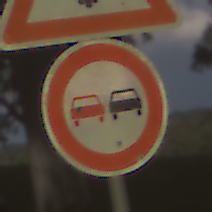
Verkehrszeichen: Ueberholverbot
Zusatzzeichen oben: SchneeOderEisglaette
Umgebung: Outdoor, Nature
Tageszeit: MorningAfternoon
Wetter: Clear
Licht: Natural
Jahreszeit: NotSpecified
Kontrast: HighContrast